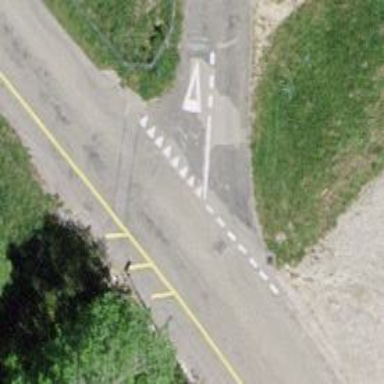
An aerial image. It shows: Road with "give way" sign.